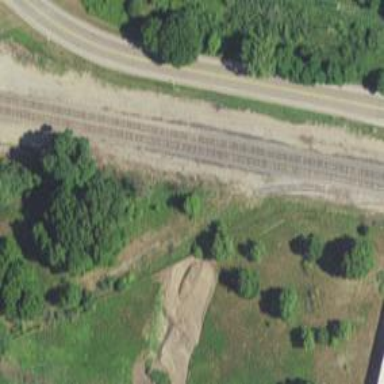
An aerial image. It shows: Abandoned railway.